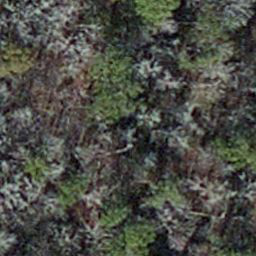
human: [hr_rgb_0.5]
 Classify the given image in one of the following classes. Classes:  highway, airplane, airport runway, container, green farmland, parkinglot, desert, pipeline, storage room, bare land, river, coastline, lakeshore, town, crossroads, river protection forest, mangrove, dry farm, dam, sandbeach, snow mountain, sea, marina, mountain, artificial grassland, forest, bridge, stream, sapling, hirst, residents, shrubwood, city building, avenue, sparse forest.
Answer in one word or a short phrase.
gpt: sapling